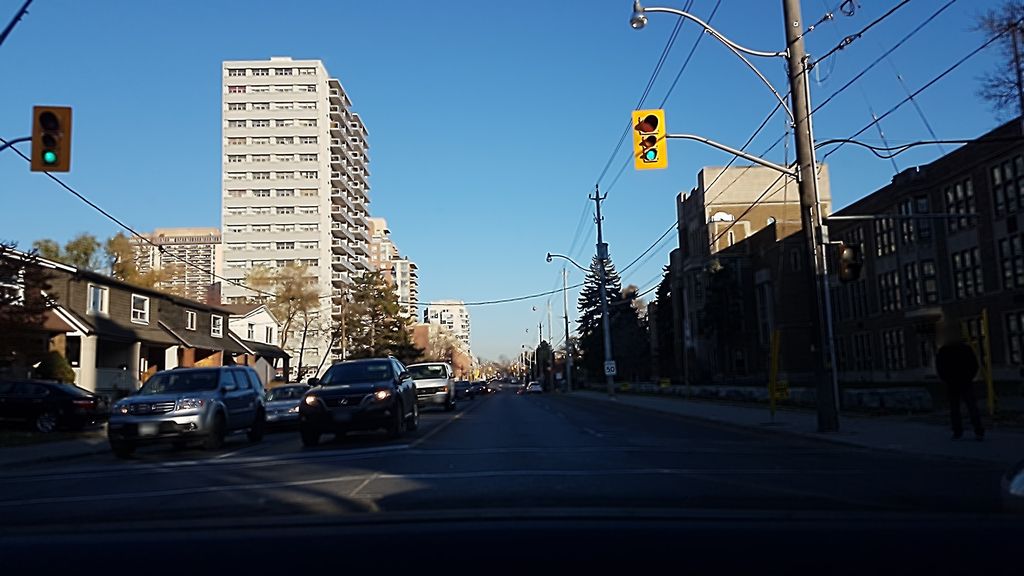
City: toronto